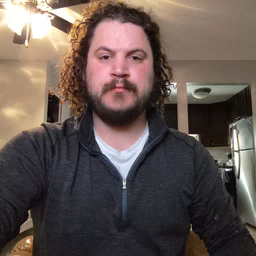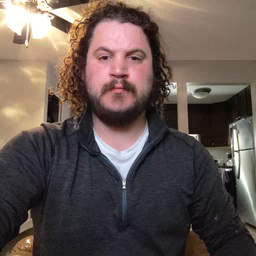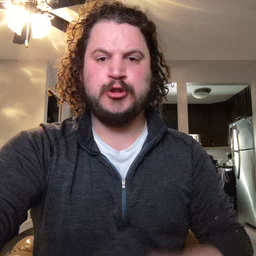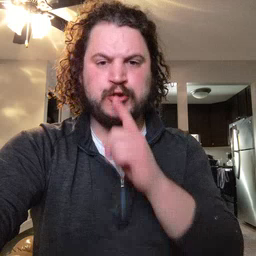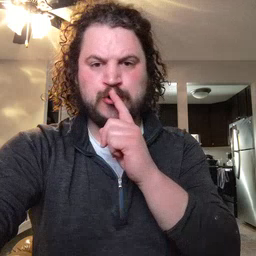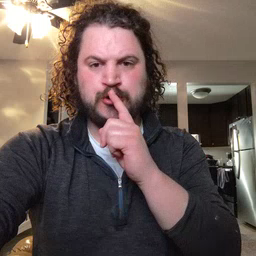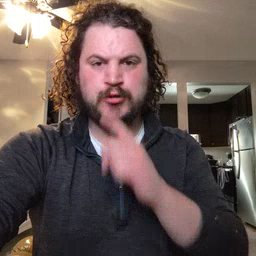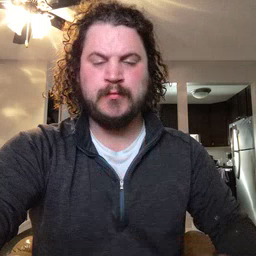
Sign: shhh